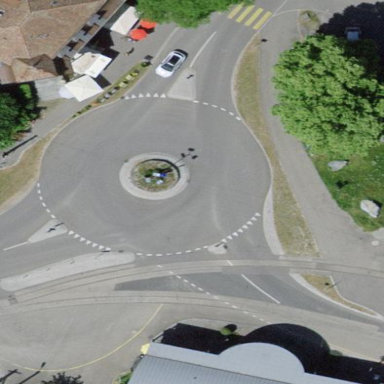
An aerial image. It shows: Roundabout on residential road.